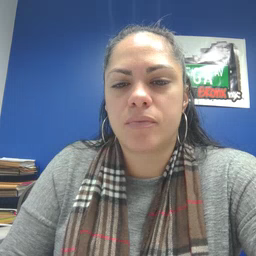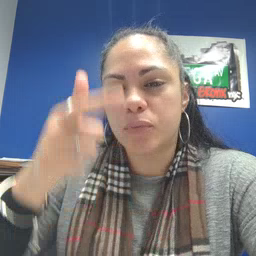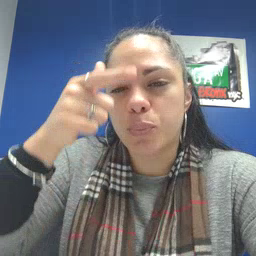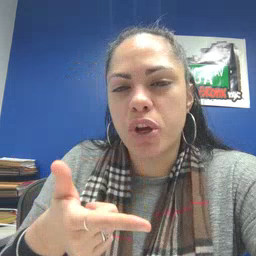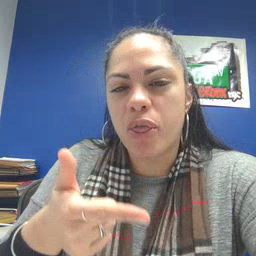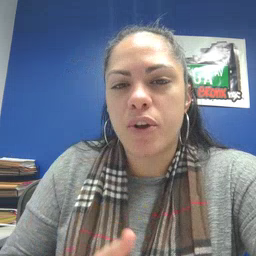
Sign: brother